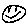
Label: smiley face